Aerial crown-view tile of a tropical tree (Barro Colorado Island, Panama), acquired 20250715:
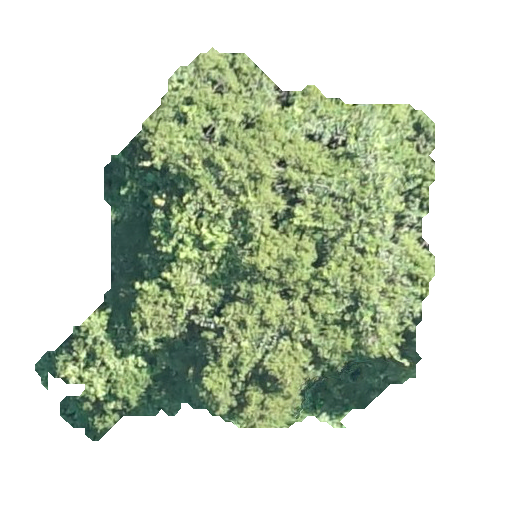
Species: Pouteria stipitata
GBIF accepted scientific name: Pouteria stipitata
Crown area: 157.241 m²